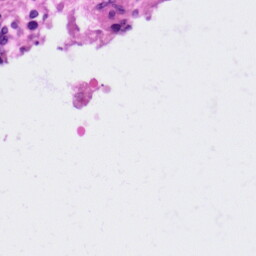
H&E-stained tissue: Lung